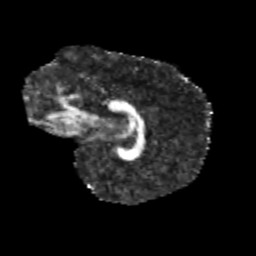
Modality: FA
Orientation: sagittal
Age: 9
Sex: male
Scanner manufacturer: siemens
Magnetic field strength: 3 T
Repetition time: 3.8 s
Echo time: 0.07 s